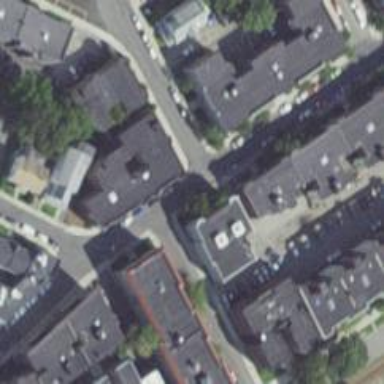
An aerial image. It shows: Residential road with separate asphalt sidewalk.